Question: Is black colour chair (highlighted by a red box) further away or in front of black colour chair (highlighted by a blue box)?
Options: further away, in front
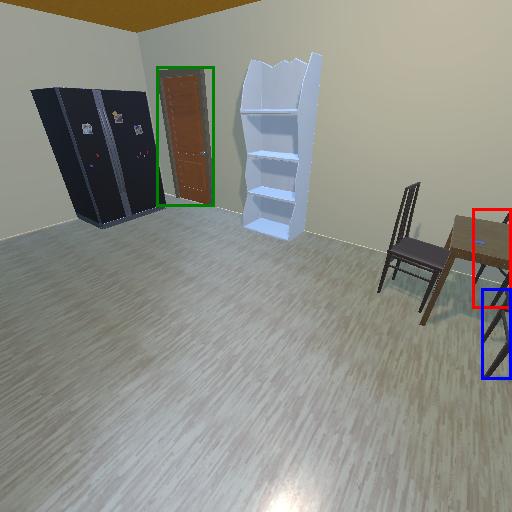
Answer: further away